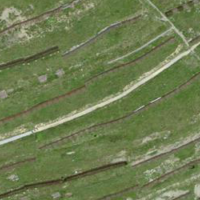
EUNIS habitat code: 26
Species observed at this site:
Arnica montana
Gymnadenia rhellicani